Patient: sex M, age 49
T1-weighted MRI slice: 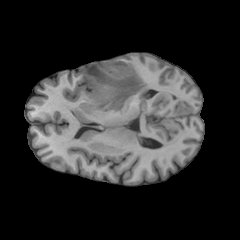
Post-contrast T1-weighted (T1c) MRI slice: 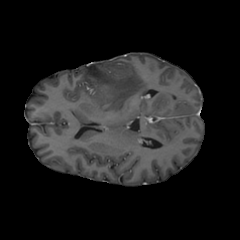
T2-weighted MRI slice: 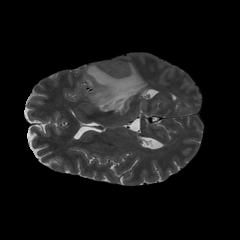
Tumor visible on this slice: yes
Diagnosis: Glioblastoma, IDH-wildtype
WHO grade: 4